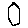
Label: hexagon